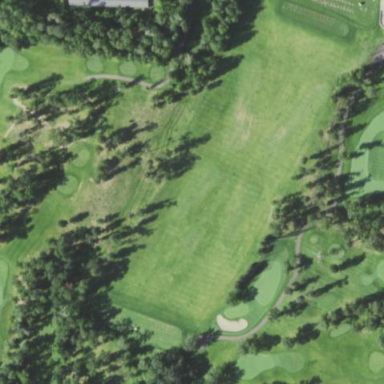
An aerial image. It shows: Golf course.